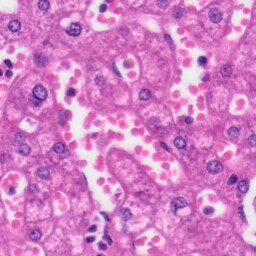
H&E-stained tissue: Liver